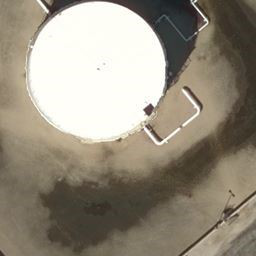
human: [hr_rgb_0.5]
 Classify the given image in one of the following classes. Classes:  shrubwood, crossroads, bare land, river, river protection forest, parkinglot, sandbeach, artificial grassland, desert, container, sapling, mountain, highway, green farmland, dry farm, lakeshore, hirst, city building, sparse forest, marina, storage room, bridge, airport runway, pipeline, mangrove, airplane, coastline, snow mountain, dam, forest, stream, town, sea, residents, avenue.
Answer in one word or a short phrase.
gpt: storage room